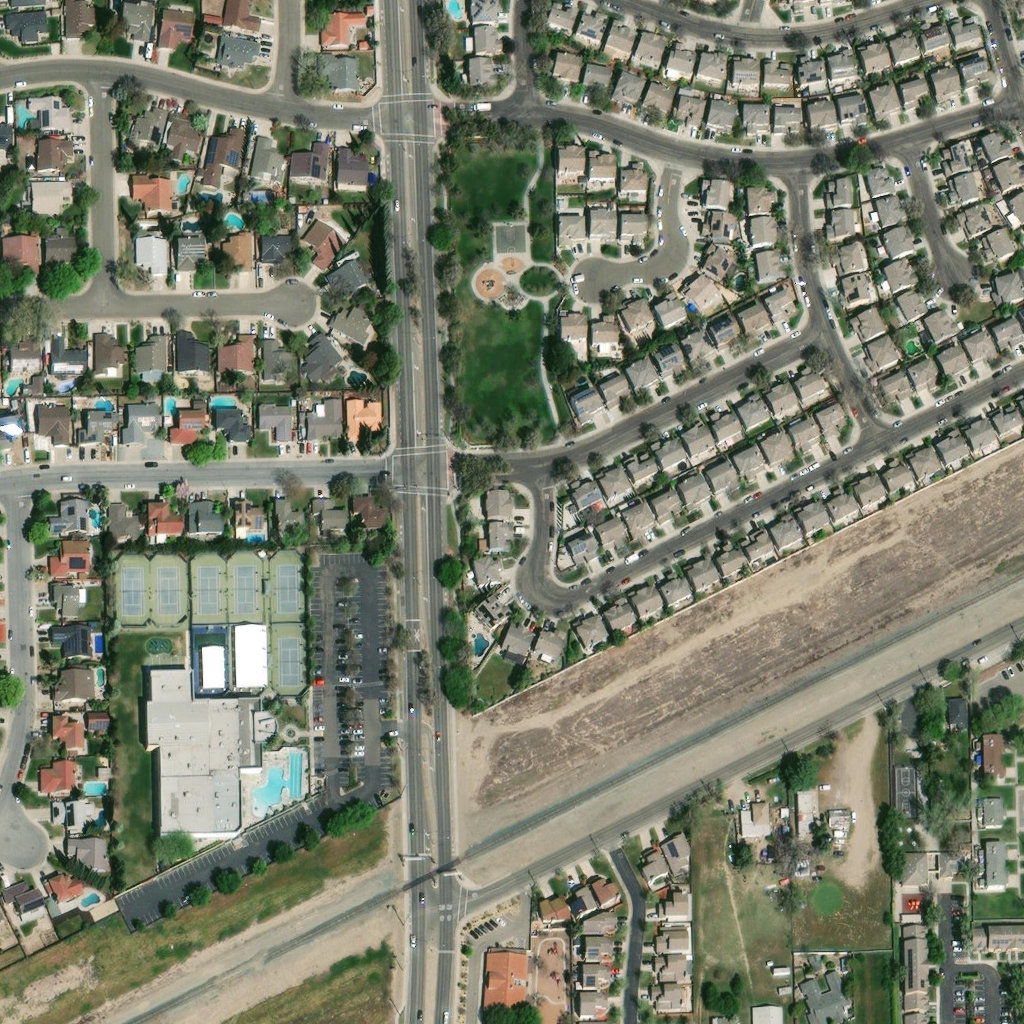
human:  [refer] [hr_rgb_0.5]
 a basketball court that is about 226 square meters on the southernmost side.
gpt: <box>[[87, 74, 89, 79, 0]]</box>

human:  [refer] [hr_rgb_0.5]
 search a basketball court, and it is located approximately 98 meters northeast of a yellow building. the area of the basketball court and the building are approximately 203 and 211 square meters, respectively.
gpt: <box>[[48, 21, 51, 24, 0]]</box>